Interaction volume radius: 10 \u00c5
Interaction volume height: 25 \u00c5
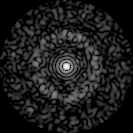
Disorder parameter: 0.8479